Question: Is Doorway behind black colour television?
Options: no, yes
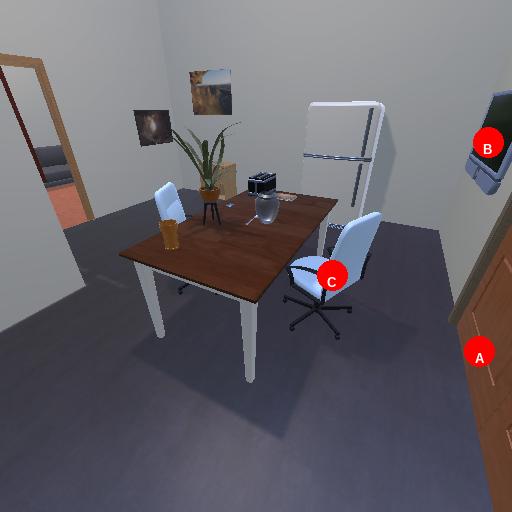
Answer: no